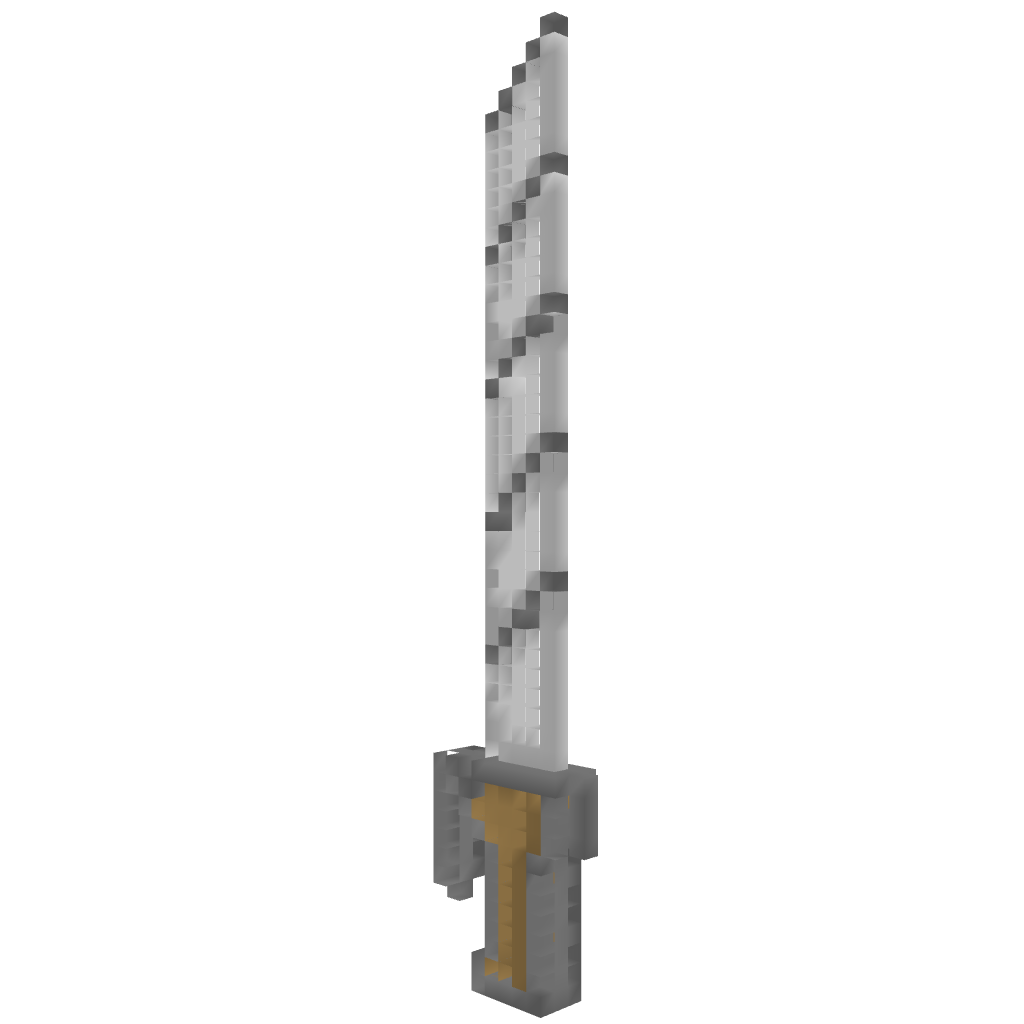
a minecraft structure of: Attack on Titan Kenn